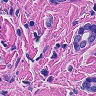
Metastatic tissue present: yes